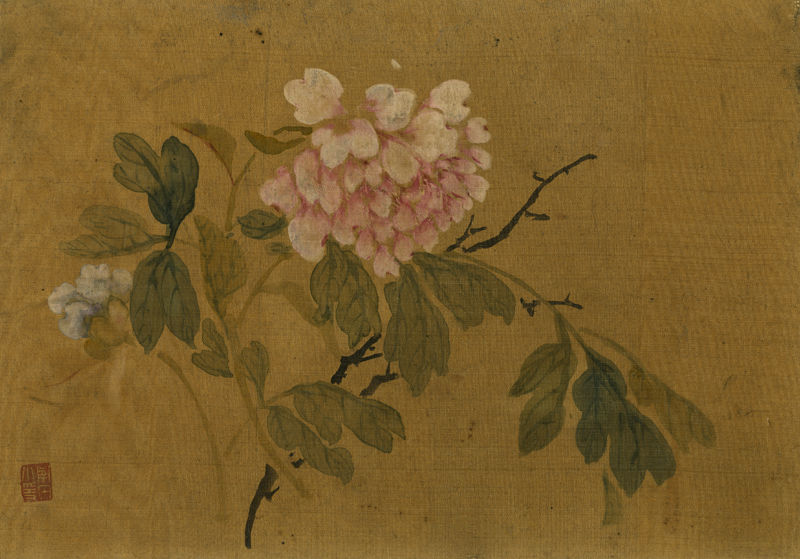
Titel: Album Leaf
Künstler: Shouping Yun
Standort: Amherst (Massachusetts, USA)
Institution: Mead Art Museum, Amherst College
Schlagwörter: blue, green, pink, flower, leaves, asian, linen, peony